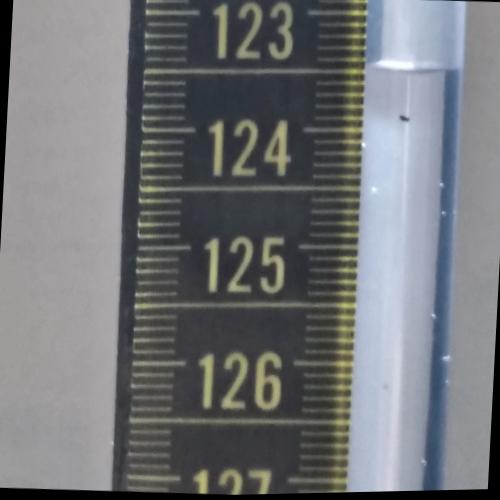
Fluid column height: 123.5 cm